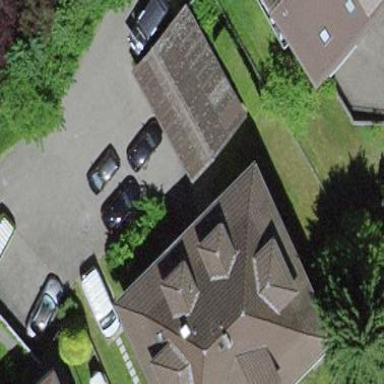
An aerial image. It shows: Garage building.